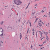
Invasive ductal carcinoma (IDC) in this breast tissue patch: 1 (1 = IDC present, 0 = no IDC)